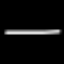
Label: line